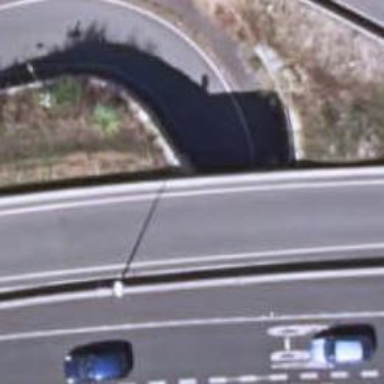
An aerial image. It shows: Residential road with asphalt surface going through tunnel.